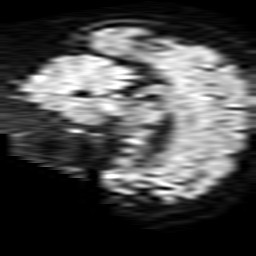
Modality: TRACE
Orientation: sagittal
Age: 45
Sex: female
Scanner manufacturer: philips
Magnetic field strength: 1.5 T
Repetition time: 3.508 s
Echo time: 0.09255 s